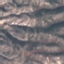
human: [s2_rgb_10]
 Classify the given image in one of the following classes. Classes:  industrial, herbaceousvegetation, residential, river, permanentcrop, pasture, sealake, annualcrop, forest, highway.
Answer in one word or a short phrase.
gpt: HerbaceousVegetation